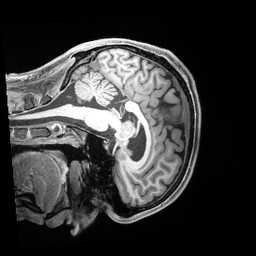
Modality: T1w
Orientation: sagittal
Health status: healthy
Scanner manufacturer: siemens
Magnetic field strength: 3 T
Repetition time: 2.4 s
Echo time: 0.00222 s